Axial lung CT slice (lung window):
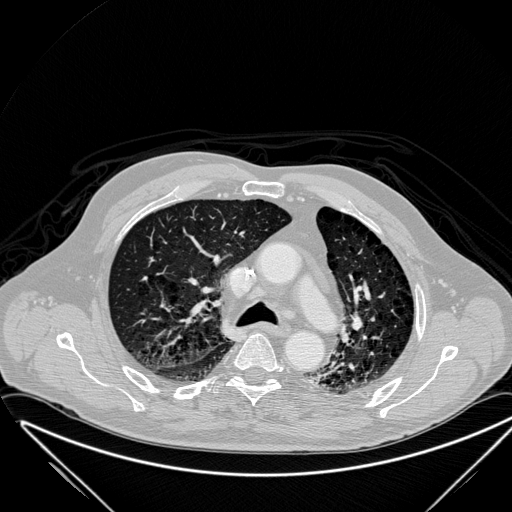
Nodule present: no